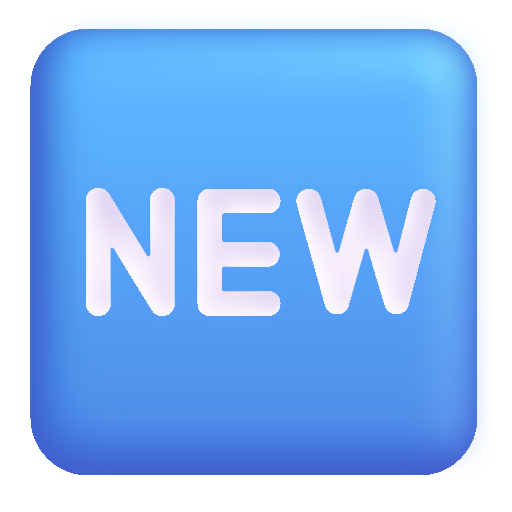
new button color